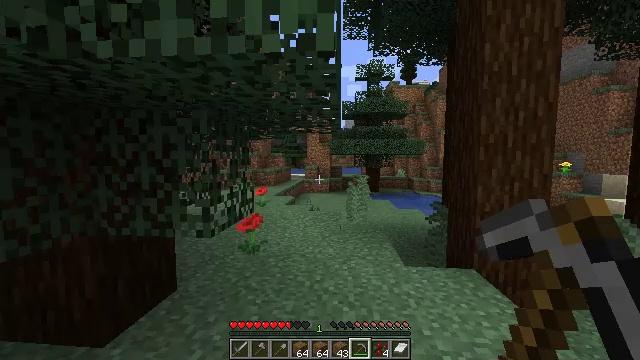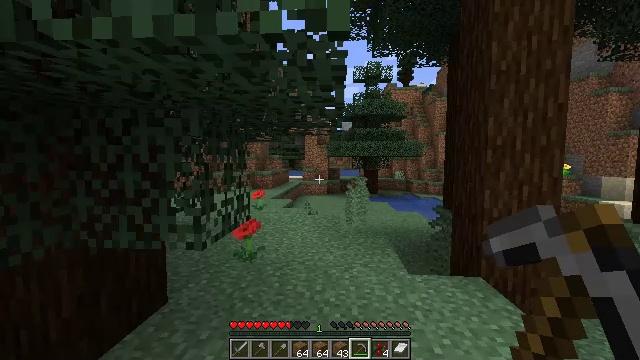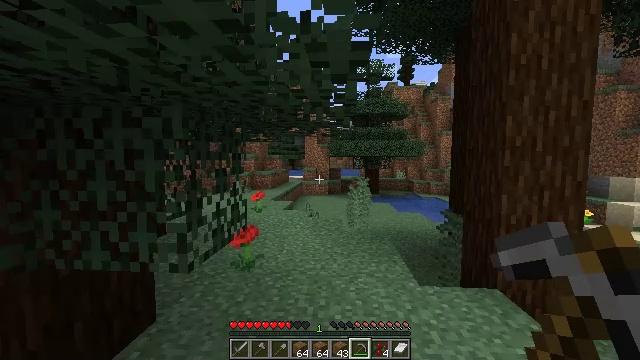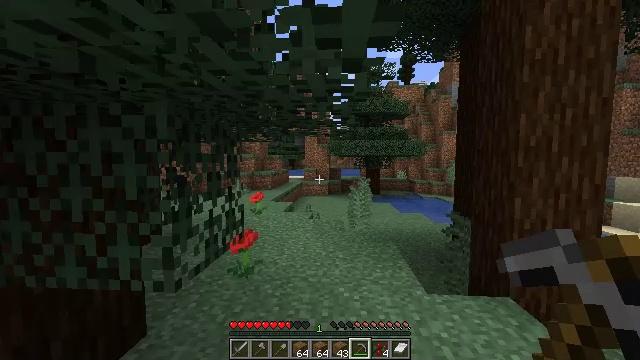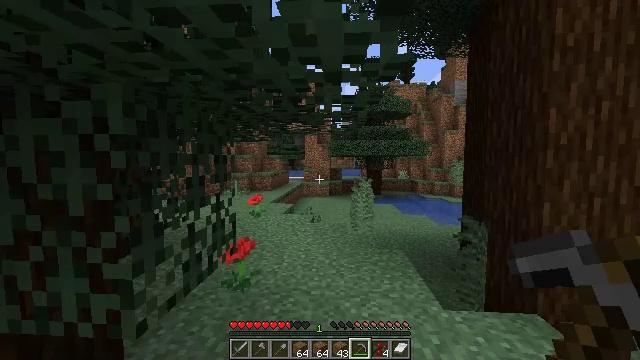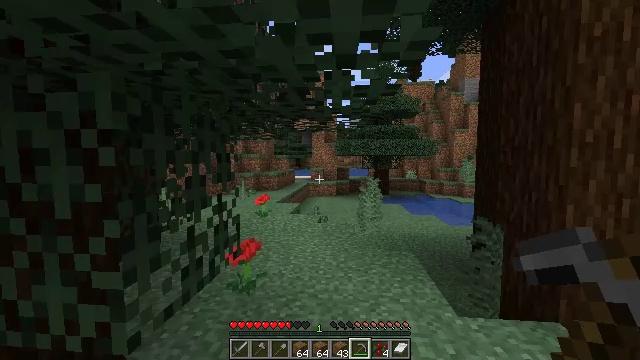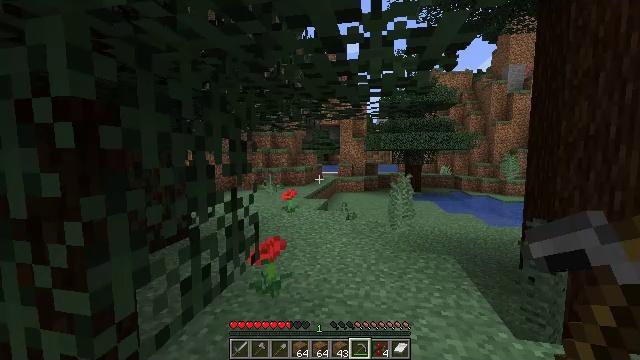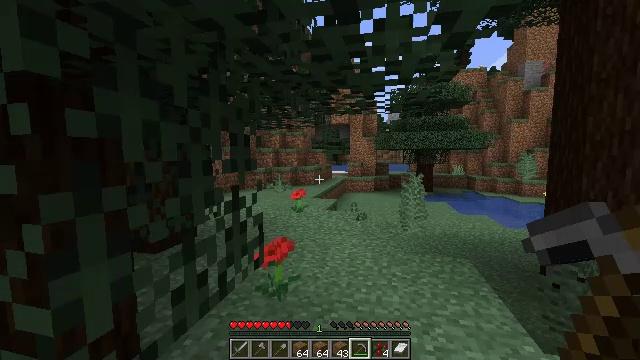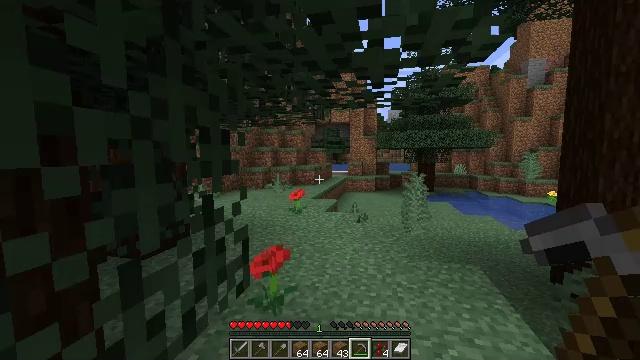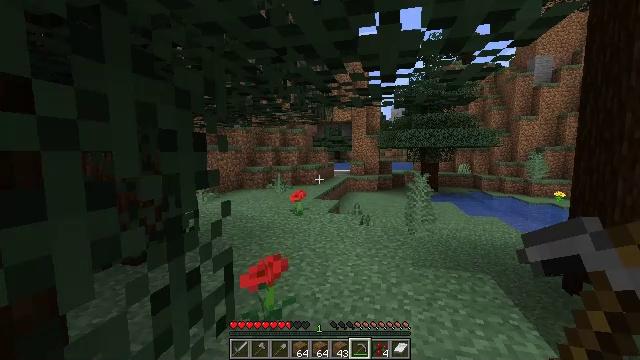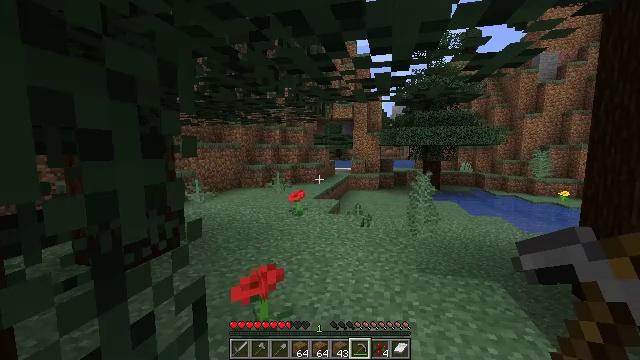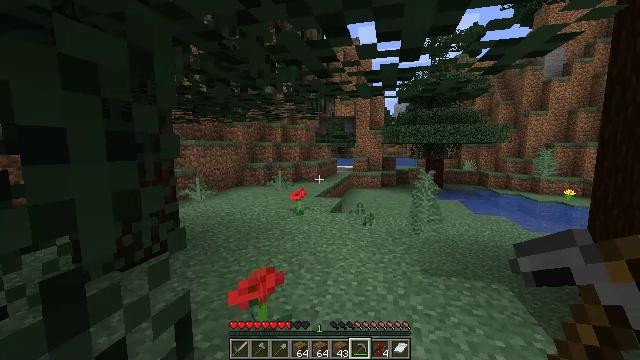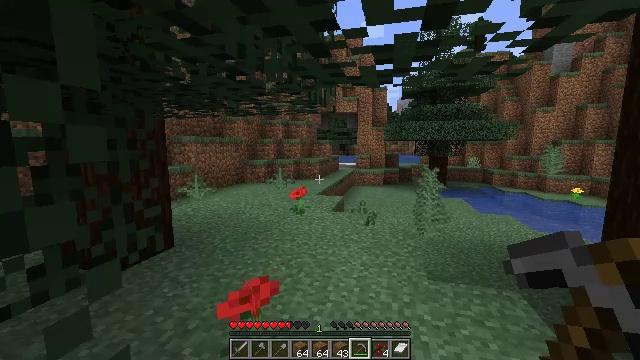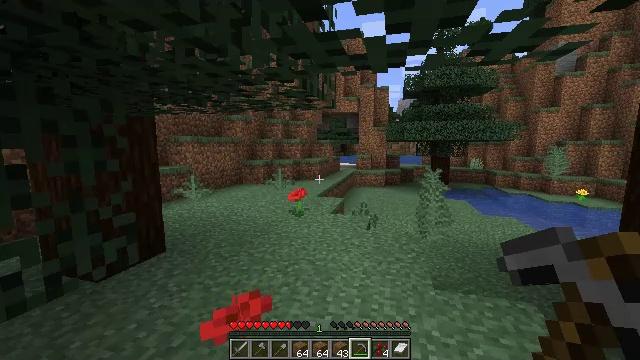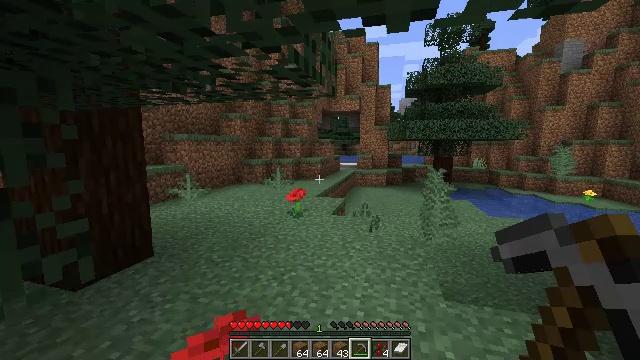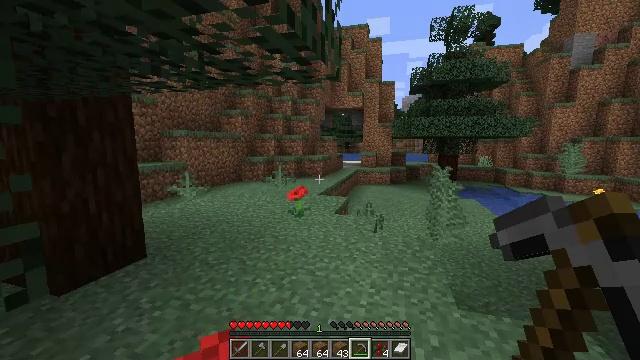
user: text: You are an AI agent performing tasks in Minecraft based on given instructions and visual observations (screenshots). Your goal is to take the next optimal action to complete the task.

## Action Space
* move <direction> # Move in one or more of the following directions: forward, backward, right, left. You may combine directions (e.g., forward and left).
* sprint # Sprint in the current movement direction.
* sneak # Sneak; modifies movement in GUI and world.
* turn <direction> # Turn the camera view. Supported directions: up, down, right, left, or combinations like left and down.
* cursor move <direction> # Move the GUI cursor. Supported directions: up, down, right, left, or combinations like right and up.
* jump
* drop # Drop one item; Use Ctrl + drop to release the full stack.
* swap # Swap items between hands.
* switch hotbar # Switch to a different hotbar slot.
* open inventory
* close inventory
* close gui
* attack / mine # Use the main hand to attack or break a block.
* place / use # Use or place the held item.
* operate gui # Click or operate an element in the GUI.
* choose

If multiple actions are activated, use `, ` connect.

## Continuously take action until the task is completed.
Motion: motion action
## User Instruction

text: Mine the poppy flower.
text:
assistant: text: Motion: move forward
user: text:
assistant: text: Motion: move forward
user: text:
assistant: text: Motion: move forward
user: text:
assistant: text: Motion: move forward
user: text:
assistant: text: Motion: move forward, turn left
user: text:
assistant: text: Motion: move forward, turn left and down
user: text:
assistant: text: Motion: move forward, turn left
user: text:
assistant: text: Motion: move forward
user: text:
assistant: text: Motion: move forward
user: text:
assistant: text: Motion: move forward
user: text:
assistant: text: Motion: move forward
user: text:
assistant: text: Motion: move forward
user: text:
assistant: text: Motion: move forward
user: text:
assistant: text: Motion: move forward
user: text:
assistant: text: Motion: move forward
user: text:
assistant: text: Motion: move forward, turn left and down
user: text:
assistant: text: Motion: move forward, turn left and down
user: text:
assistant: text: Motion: move forward, turn left
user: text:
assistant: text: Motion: move forward, turn left
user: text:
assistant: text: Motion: move forward, turn left
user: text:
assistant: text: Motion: move forward, turn left
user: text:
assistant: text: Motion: move forward, turn left
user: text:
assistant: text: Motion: move forward
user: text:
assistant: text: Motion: move forward
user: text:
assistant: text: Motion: move forward
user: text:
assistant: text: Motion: move forward
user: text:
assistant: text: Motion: move forward
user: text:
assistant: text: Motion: move forward
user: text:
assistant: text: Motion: move forward
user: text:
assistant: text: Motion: move forward